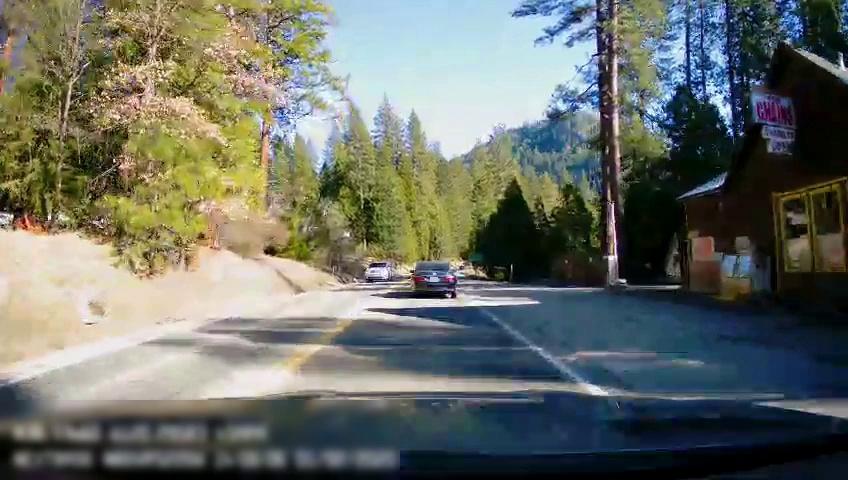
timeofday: Day
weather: Sunny
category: Drivable Space
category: Vehicles | Car
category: Vehicles | Car
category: Lanes | Opposite Lane
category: Lanes | Current Lane
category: Lanes | Current Lane